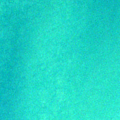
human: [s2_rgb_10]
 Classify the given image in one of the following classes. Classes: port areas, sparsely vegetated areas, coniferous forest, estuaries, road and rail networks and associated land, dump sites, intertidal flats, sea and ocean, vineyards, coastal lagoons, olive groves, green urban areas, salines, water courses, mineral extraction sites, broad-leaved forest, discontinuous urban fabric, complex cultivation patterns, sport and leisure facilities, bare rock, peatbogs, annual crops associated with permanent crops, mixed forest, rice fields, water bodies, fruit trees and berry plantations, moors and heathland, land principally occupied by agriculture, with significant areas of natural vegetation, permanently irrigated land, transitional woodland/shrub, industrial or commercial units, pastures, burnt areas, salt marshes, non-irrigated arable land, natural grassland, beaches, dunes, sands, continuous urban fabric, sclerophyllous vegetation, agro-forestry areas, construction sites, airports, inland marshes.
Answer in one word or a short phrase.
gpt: sea and ocean